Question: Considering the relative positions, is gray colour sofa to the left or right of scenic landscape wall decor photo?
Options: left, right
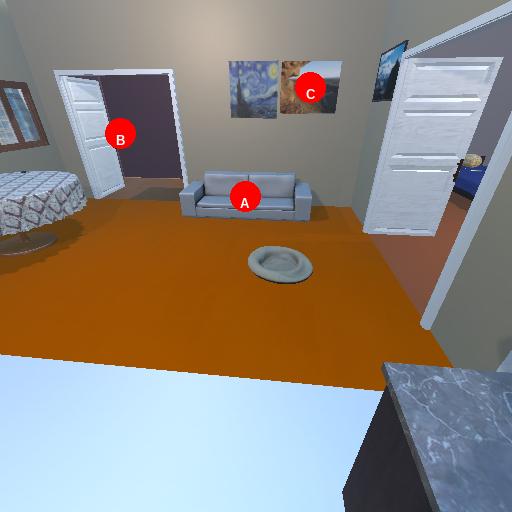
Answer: left